Question: I have an MVC 4 application with several views. I.e. Products, Recipes, Distrubutors & Stores.
Each view is based around a model.
Let's keep it simple and say that all my controllers pass a similar view-model that looks something like my Product action:
'''
public ActionResult Index()
{
return View(db.Ingredients.ToList());
}
'''
Ok so this is fine, no problems. But now that all of my pages work I want to change my navigation (which has dropdowns for each view) to load the items in that model.
So I would have a navigation with 4 Buttons (Products, Recipes, Distrubutors & Stores).
When you roll over each button (let's say we roll over the products button) then a dropdown would have the Products listed.
To do this I need to create some type of ViewModel that has all 4 of those models combined. Obviously I can't just cut out a PartialView for each navigation element and use
'''
@model IEnumerable<GranSabanaUS.Models.Products>
'''
And repeat out the Products for that dropdown, because then that navigation would only work in the Product View and nowhere else.
'(After the solution)'
You are correct in the type of nav I am creating, see here:

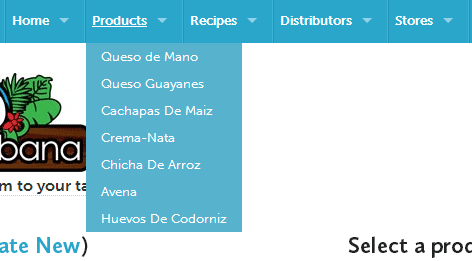
Answer: '''
public class MenuContents
{
public IEnumerable<Products> AllProducts { get; set; }
public IEnumerable<Recepies> AllRecepies { get; set; }
public IEnumerable<Distributors> AllDistributors { get; set; }
public IEnumerable<Stores> AllStores { get; set; }
private XXXDb db = new XXXUSDb();
public void PopulateModel()
{
AllProducts = db.Products.ToList();
AllRecepies = db.Recepies.ToList();
AllDistributors = db.Distributors.ToList();
AllStores = db.Stores.ToList();
}
}
'''
Then in your controller
'''
public ActionResult PartialWhatever()
{
MenuContents model = new MenuContents();
model.PopulateModel();
return PartialView("PartialViewName", model);
}
'''
Then in your partial view
'''
@Model MenuContents
... do whatever here
'''